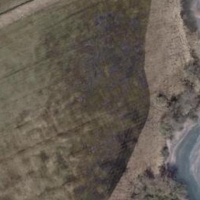
EUNIS habitat code: 16
Species observed at this site:
Lythrum salicaria
Pholidoptera griseoaptera
Menyanthes trifoliata
Rhinanthus minor
Alisma plantago-aquatica
Typha latifolia
Schoenoplectus lacustris
Filipendula ulmaria
Papilio machaon
Lycopus europaeus
Mentha aquatica
Lysimachia vulgaris
Succisa pratensis
Hypericum tetrapterum
Ciconia ciconia
Circaea lutetiana